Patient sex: M
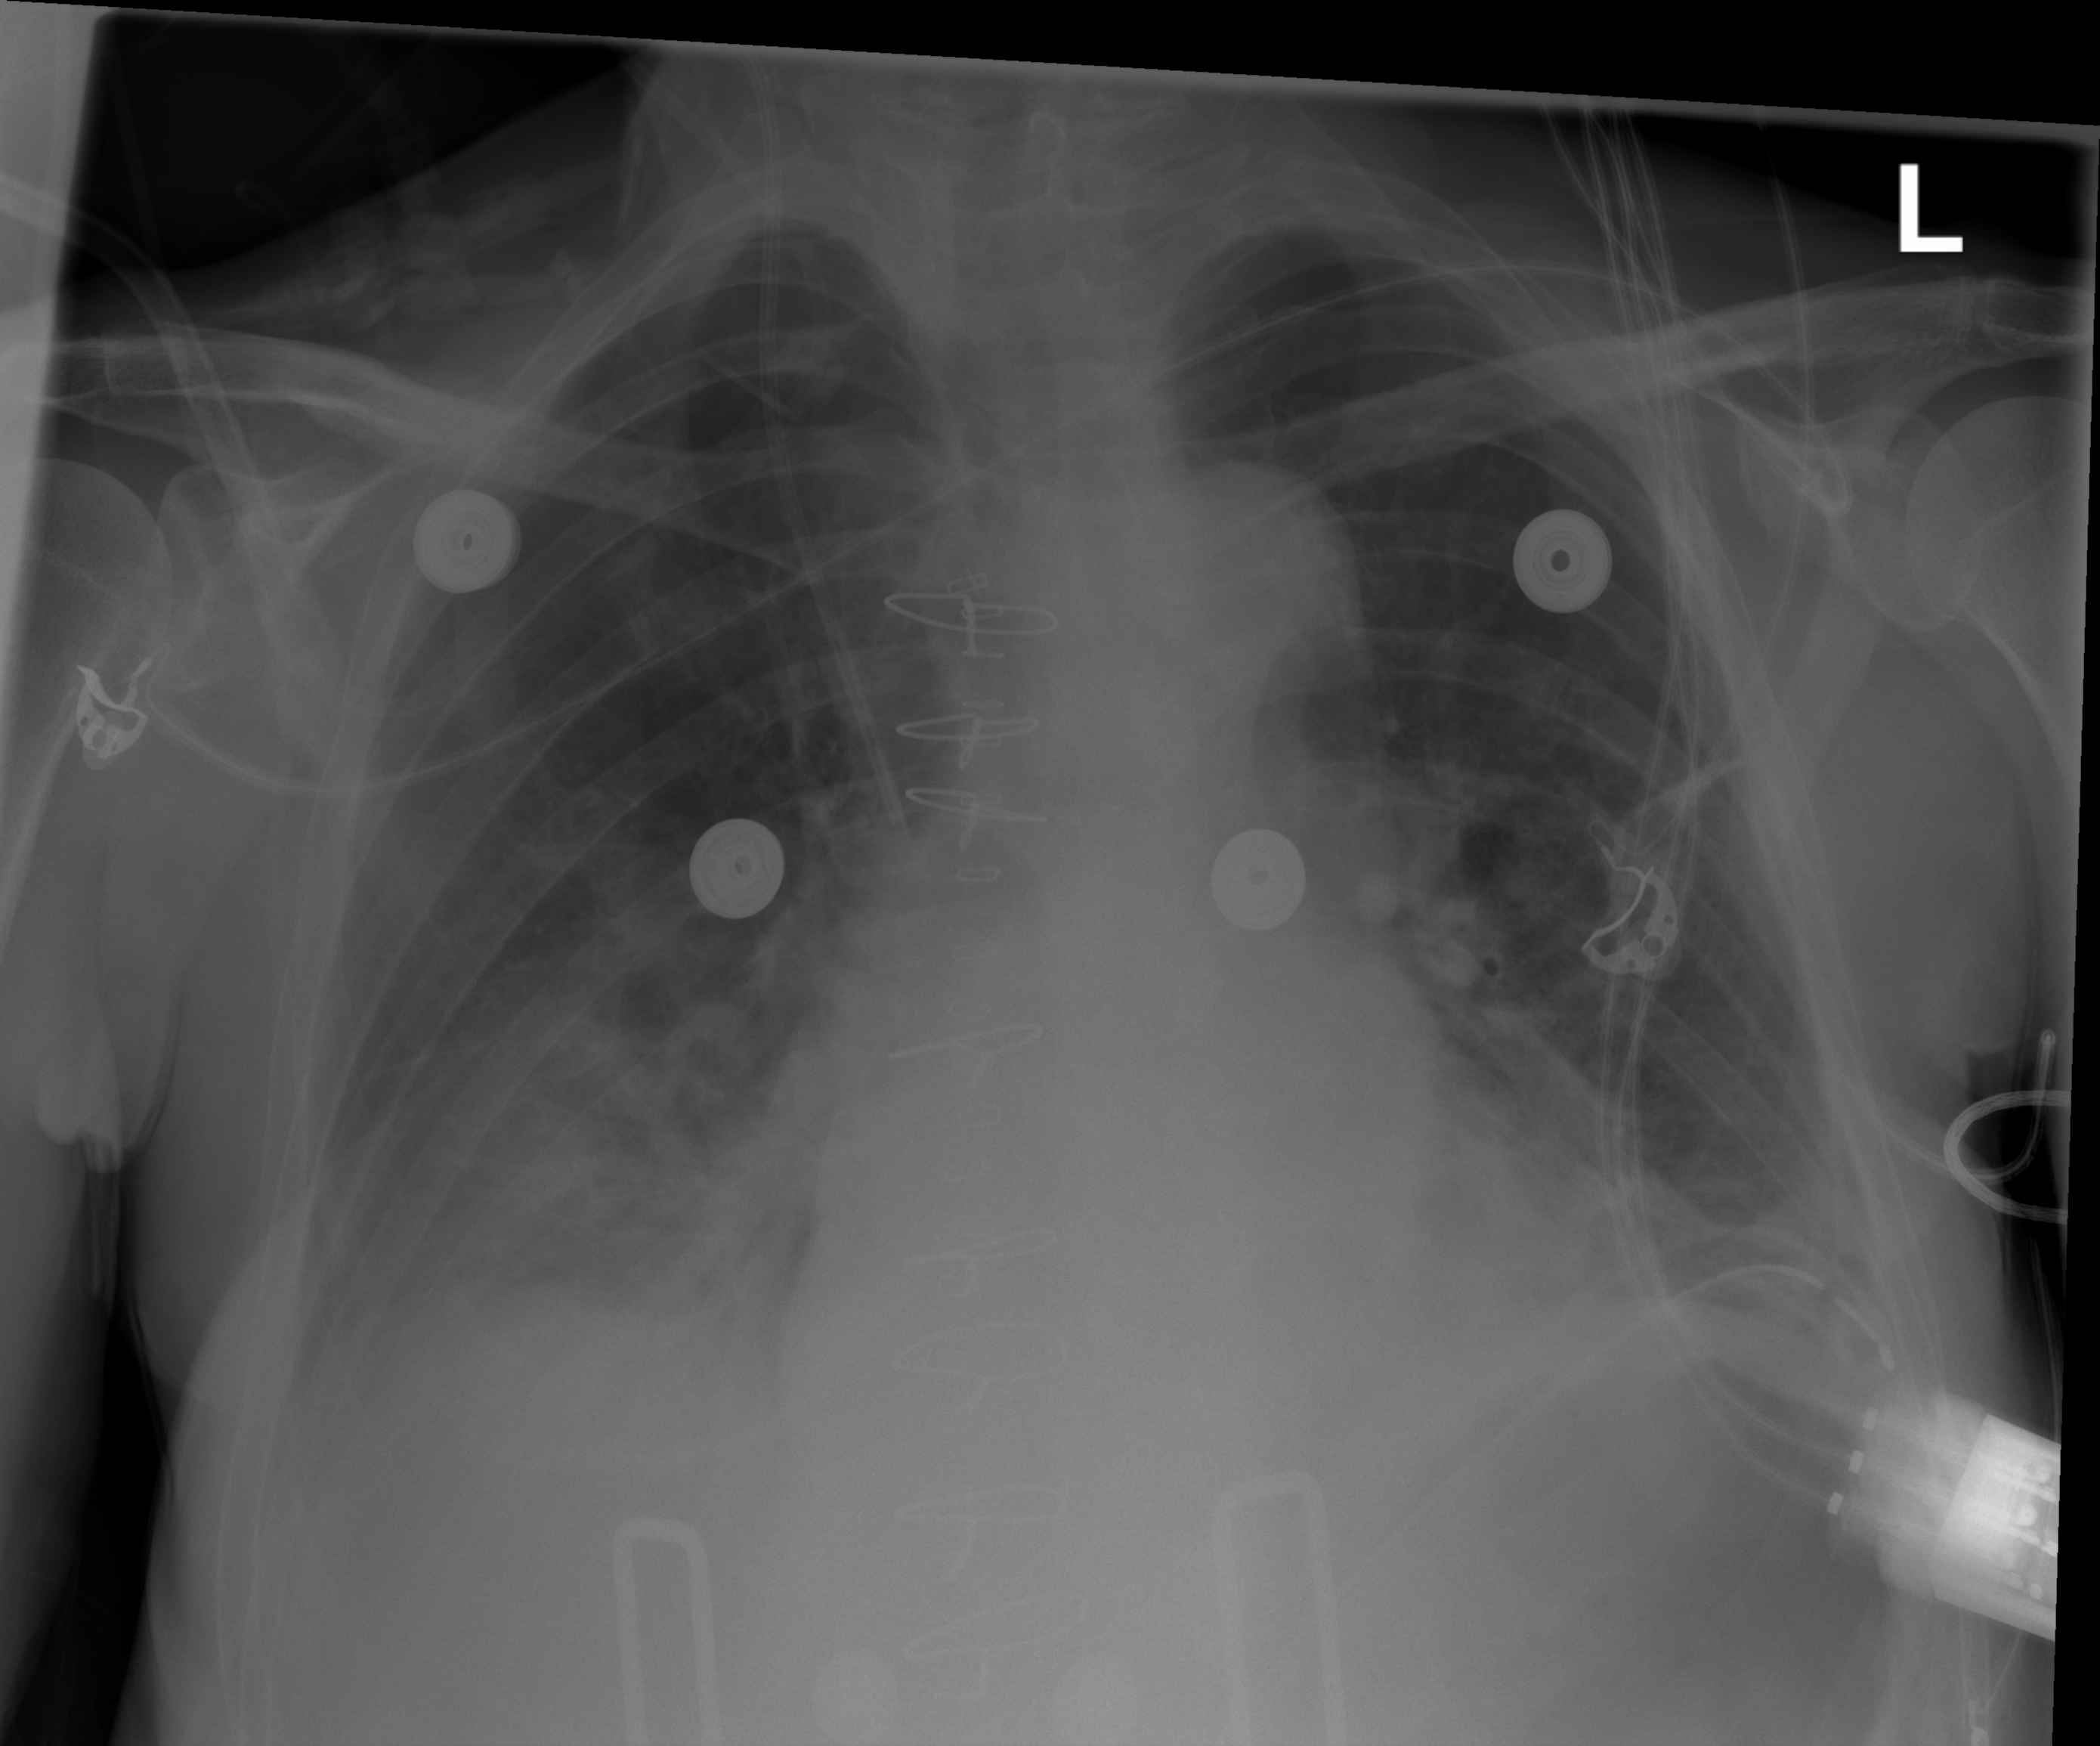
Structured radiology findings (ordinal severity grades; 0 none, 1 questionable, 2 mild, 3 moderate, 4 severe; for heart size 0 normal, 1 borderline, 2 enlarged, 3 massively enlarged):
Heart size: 1
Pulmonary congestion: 2
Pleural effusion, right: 0
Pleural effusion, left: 2
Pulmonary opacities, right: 2
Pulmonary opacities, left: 0
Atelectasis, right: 0
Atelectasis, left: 2